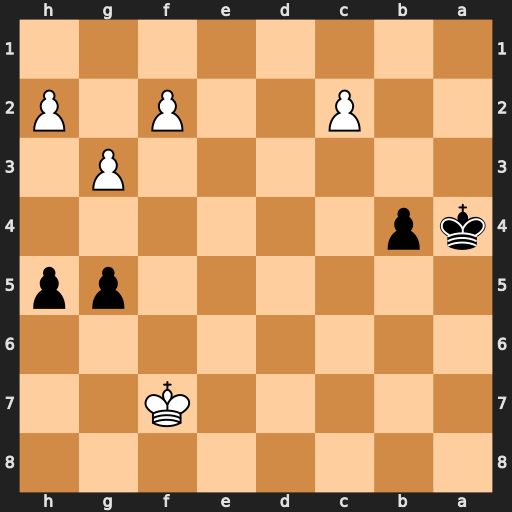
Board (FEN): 8/5K2/8/6pp/kp6/6P1/2P2P1P/8
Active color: b
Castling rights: -
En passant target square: -
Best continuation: g4 Kg6 Ka3 Kxh5 Kb2 Kxg4 Kxc2 f4 b3 f5 b2 f6 b1=Q